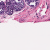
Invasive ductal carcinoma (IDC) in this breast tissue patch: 0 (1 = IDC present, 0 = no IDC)